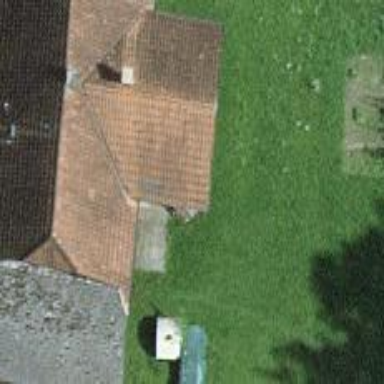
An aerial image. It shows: Farm building.